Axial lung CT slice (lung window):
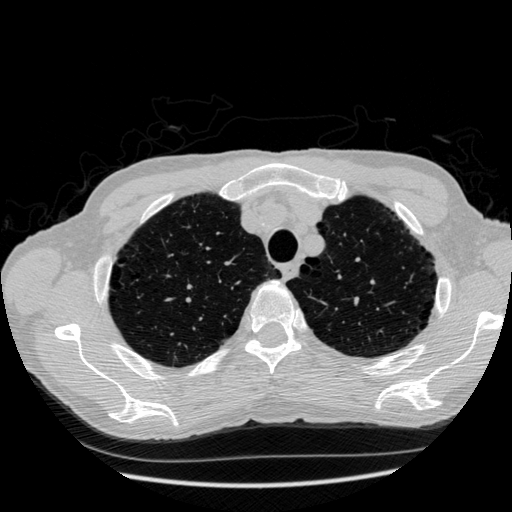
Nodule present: no